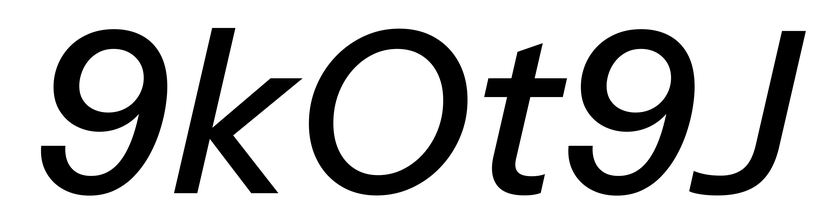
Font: InstrumentSans-Italic_Medium_Italic